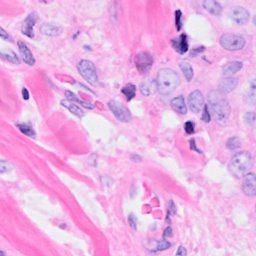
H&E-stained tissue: Breast